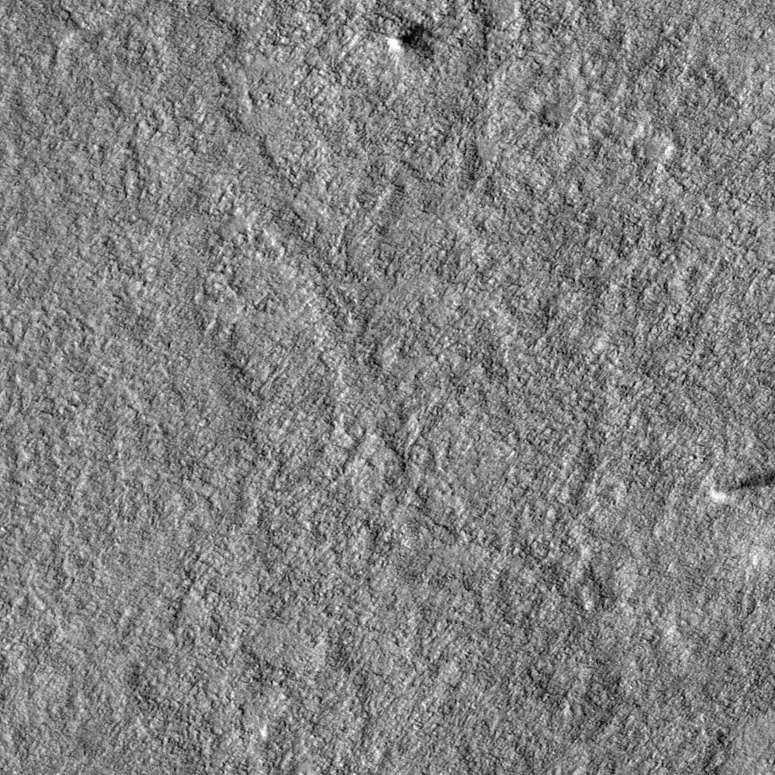
Label: dustdevil, dustdevil